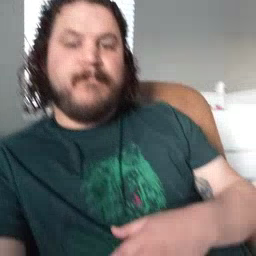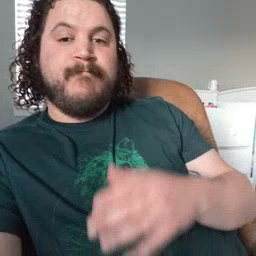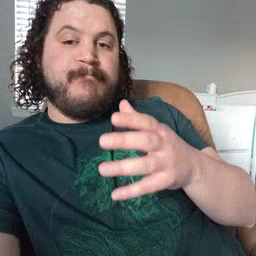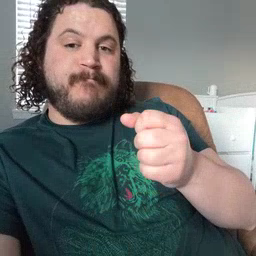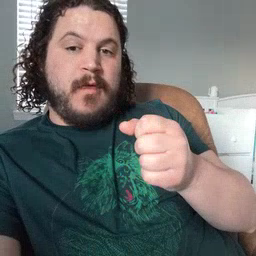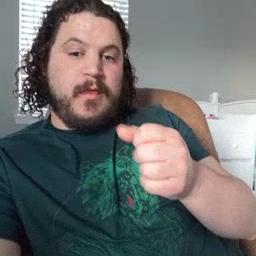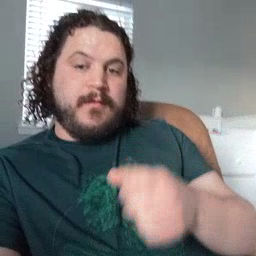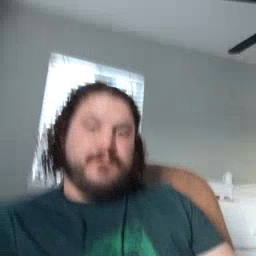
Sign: milk